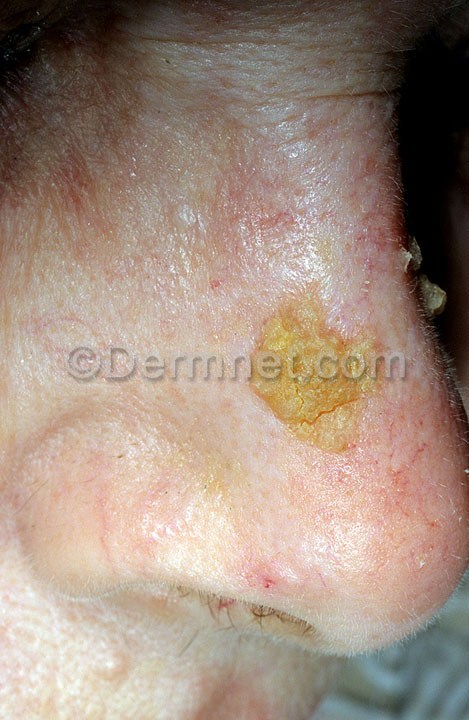
Disease: Actinic Keratosis Basal Cell Carcinoma and other Malignant Lesions